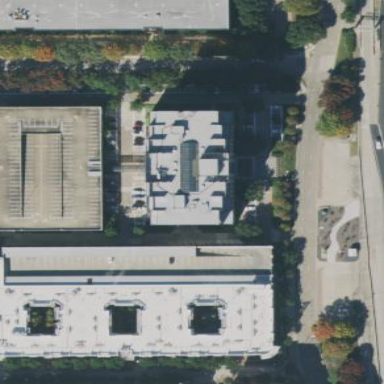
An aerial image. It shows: Office building.